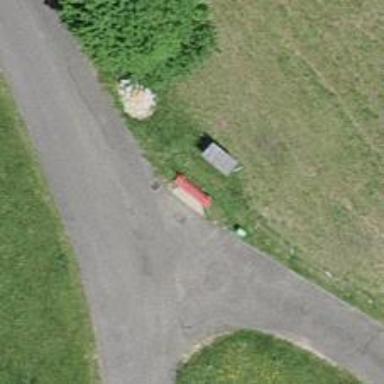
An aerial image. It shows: Red bench.